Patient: sex F, age 46
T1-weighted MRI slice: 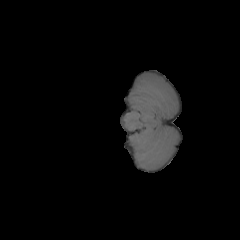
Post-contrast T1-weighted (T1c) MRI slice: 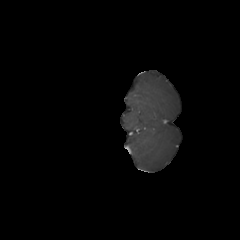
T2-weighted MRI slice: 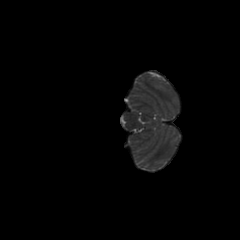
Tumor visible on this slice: no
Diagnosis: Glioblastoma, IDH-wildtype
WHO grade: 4